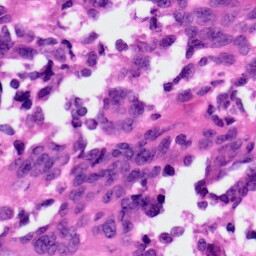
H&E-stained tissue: Ovarian